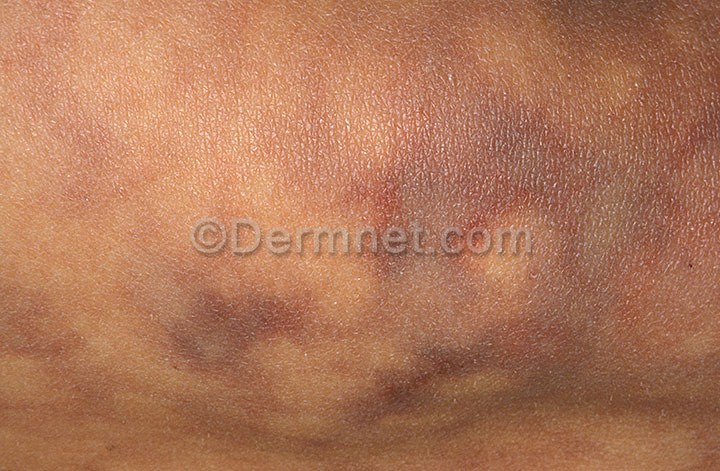
Disease: Vasculitis Photos